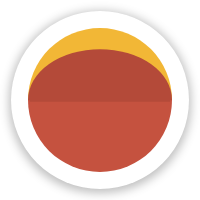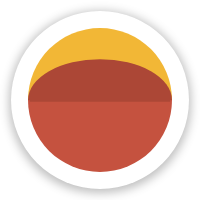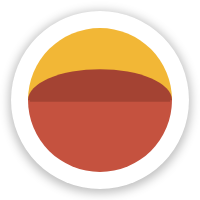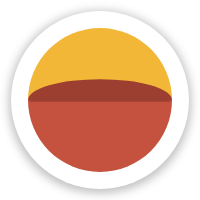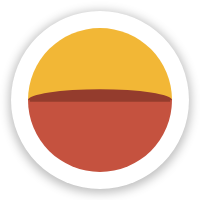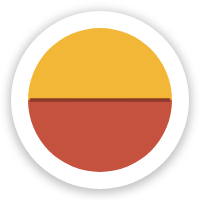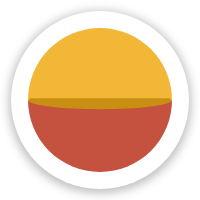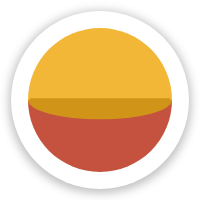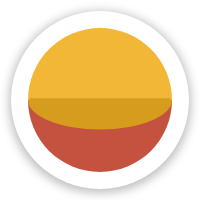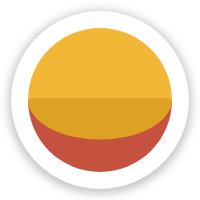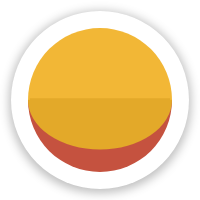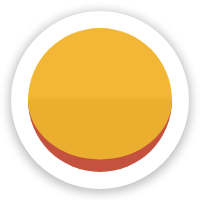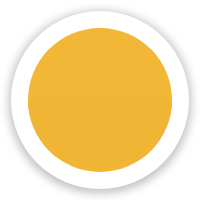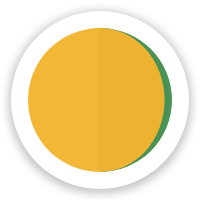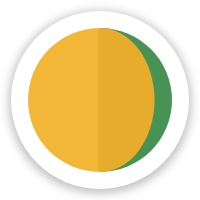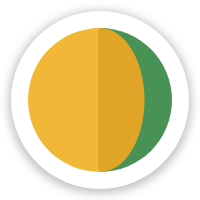
Cursor type: wait
OS/theme: linux-google-cursor
Variant: black